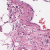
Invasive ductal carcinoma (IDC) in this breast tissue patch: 0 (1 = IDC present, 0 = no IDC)